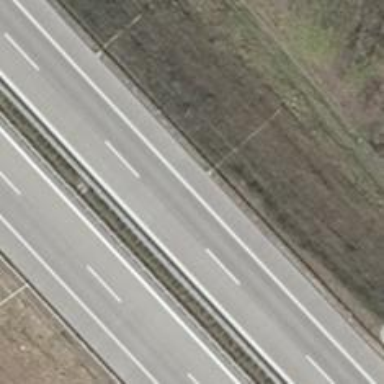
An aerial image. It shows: Concrete motorway with embankment.